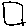
Label: square